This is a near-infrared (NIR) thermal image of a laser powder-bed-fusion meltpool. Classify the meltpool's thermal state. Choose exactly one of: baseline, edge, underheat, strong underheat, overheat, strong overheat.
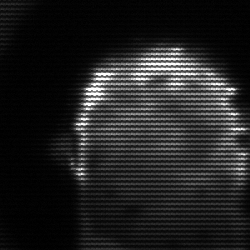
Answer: baseline